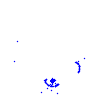
Particle: kaon